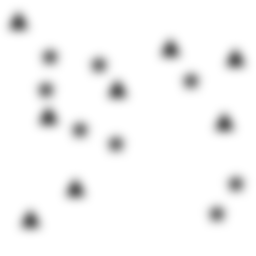
Squares: 0
Triangles: 8
Stars: 8
Total shapes: 16